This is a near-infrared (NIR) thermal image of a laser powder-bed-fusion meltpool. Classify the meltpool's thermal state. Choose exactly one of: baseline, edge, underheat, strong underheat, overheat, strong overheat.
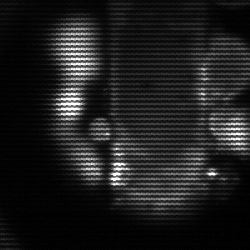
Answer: strong underheat